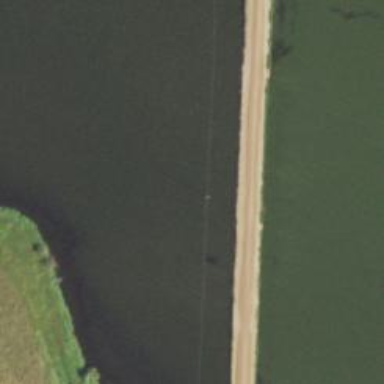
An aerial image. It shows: Road submerged in lake.